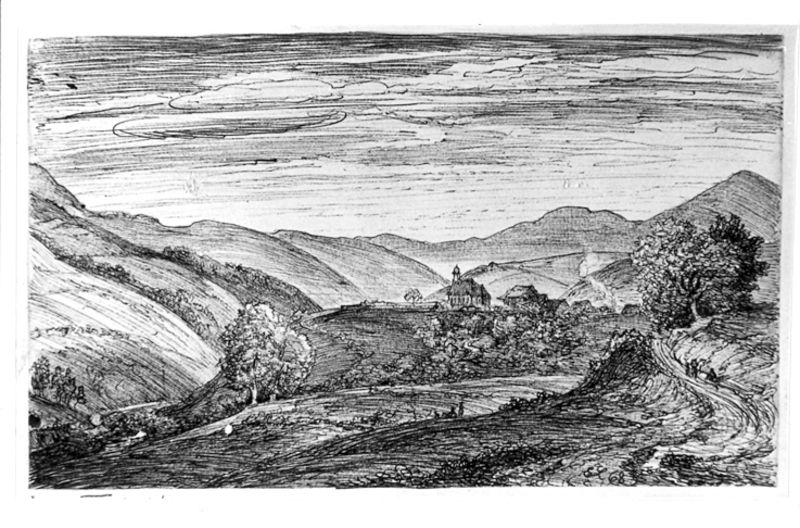
Titel: Bergige Landschaft bei Romatt
Künstler: Emil Lugo
Standort: Karlsruhe
Institution: Staatliche Kunsthalle Karlsruhe
Schlagwörter: architecture, church, men, people, white, black, country, figures, gray, grey, old, painting, picture, print, plant, wood, smoke, cliff, cloud, clouds, man, rocks, sky, stone, tree, building, field, hill, hills, house, landscape, mountain, mountains, nature, water, distance, horizon, houses, roof, tower, trees, village, winter, autumn, glen, grass, light, river, stream, bushes, path, plants, road, view, way, drawing, paper, black and white, castle, hillside, shadow, animals, etching, illustration, line, monochrome, sketch, walking, pen, cliffs, cloudy, storm, stormy, bridge, meadow, small, town, outside, rural, sunny, valley, human, ink, buildings, paths, art, ground, study, pencil, weather, religion, postcard, lines, bush, farm, gras, home, horse, wagon, outdoors, fields, aquarell, shading, charcoal, greyscale, shade, canvas, spire, steeple, shrubs, range, hilly, humans, fog, land, cross hatching, trail, black & white, agriculture, travelers, holy, orchard, traveler, sketchy, scenery, plow, monochrom, crops, curve, roads, creek, landscpe, horison, rustic, vintage, blank and white, hillls, far, pens, quick, value, meadows, camels, smll, agronomy, humna, villge, rood, vally, cky, grasss, mountain range, building church, trees road, country road, pastoal, illusory tone